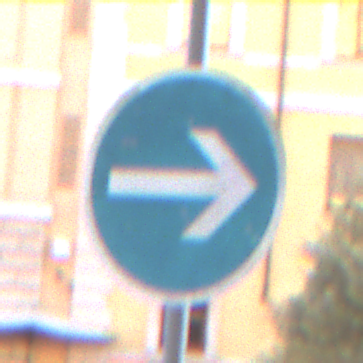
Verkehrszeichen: VorgeschriebeneFahrtrichtungHierRechts
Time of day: SunriseSunset
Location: Outdoor (Urban)
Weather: Clear
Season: NotSpecified
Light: Natural